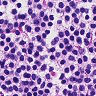
Metastatic tissue present: no